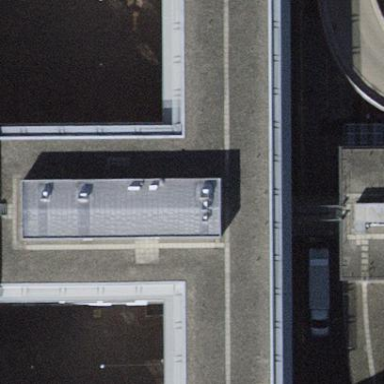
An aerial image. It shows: University building.